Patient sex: M
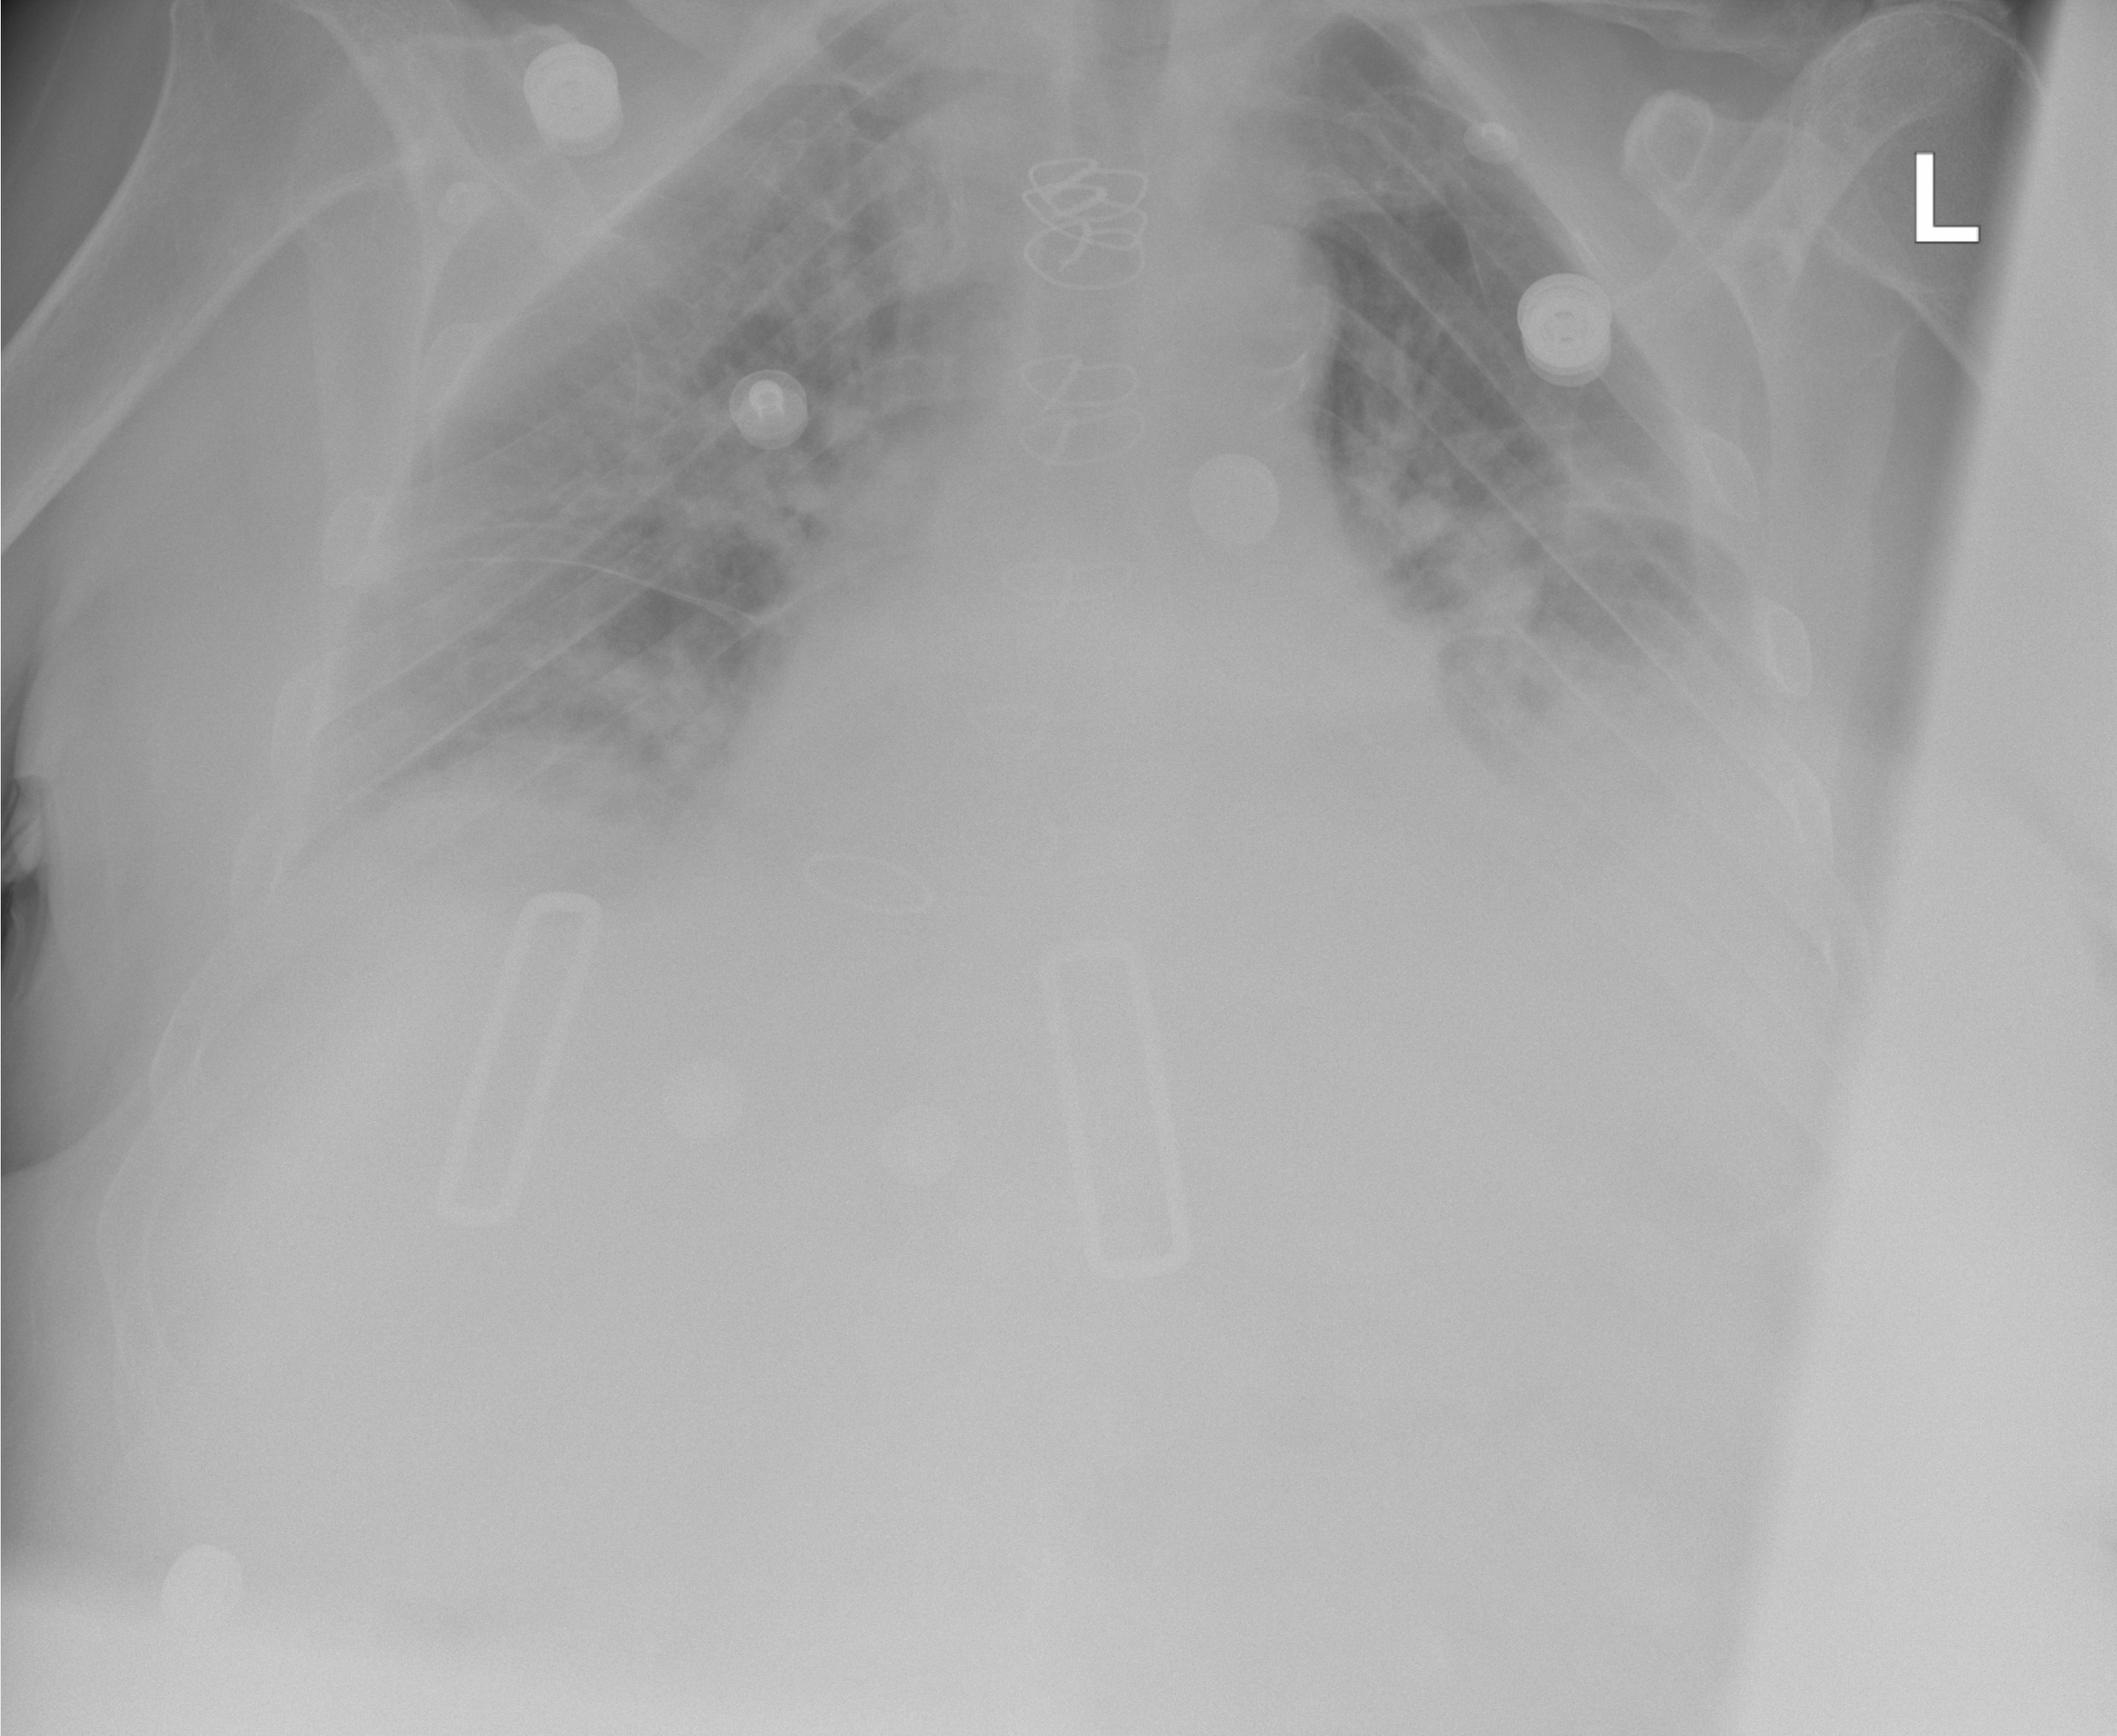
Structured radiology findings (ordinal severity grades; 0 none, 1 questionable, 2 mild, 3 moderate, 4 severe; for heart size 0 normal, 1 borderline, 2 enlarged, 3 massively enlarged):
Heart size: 2
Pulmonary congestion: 2
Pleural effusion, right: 2
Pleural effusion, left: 3
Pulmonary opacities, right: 2
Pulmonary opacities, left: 2
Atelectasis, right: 1
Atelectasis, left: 3